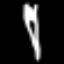
Label: fork